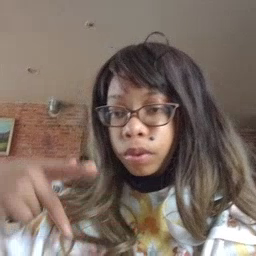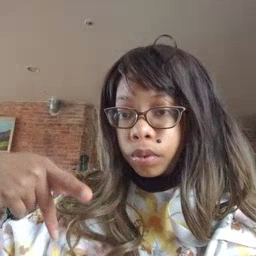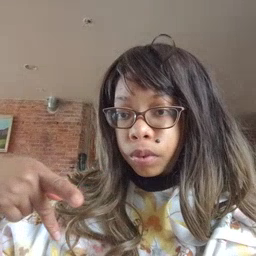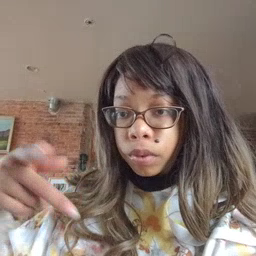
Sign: pajamas